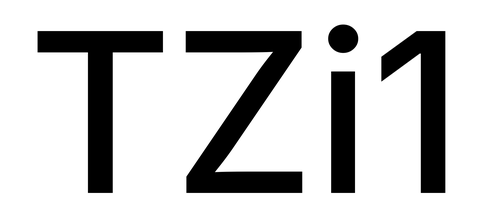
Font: Inter_Medium